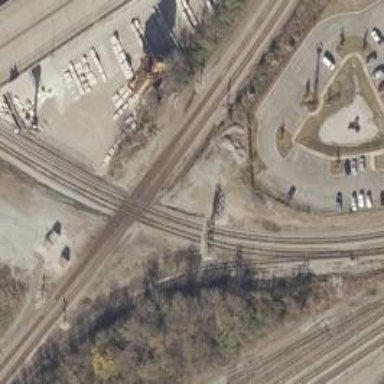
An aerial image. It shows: Railway crossing.